Question: I want to add dividers to listview with specific width, like the foursquare app on tips list:

I don't know the proper way to do it, i tried adding a line on bottom of each item view, but the last item have a divider too, i know its a wrong way.
Is there any way to make the divider width the same of the text content?
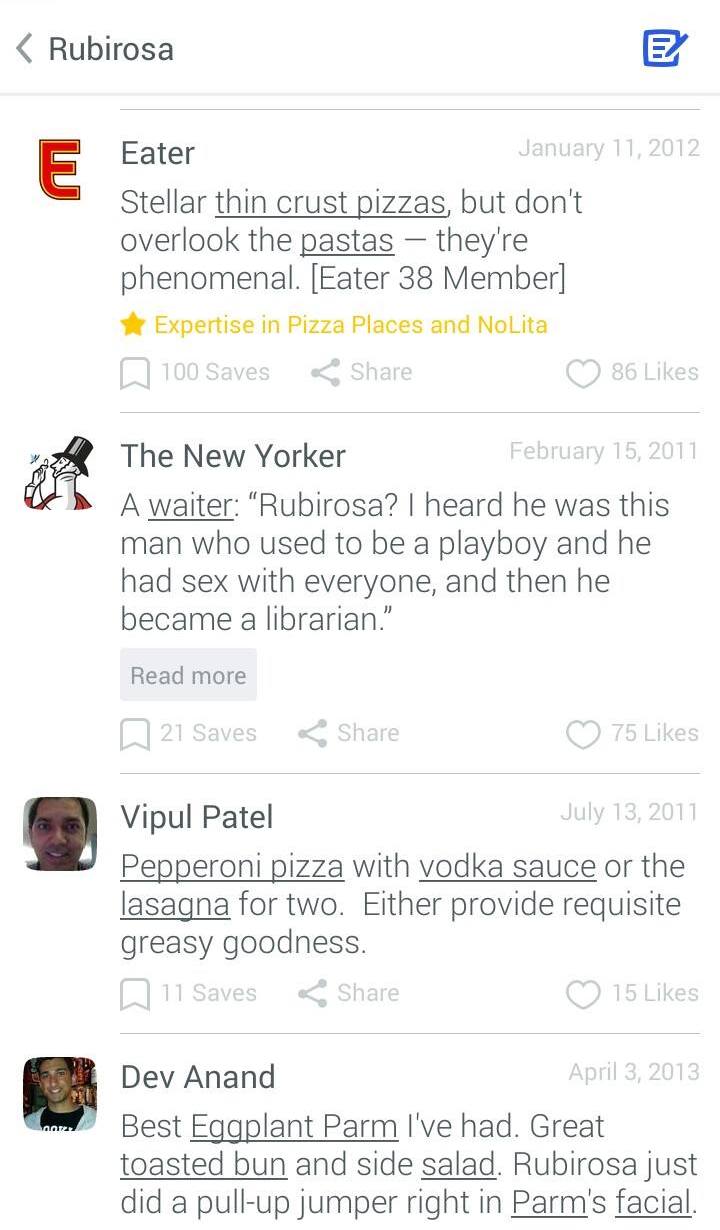
Answer: You can set any arbitrary Drawable as a divider by calling ListView's <URL> method. If you know the width of the content you intend to display you can use that knowledge to make an appropriate graphic.
Also be aware that you will need to call 'setDividerHeight()' if the drawable does not have an intrinsic height.